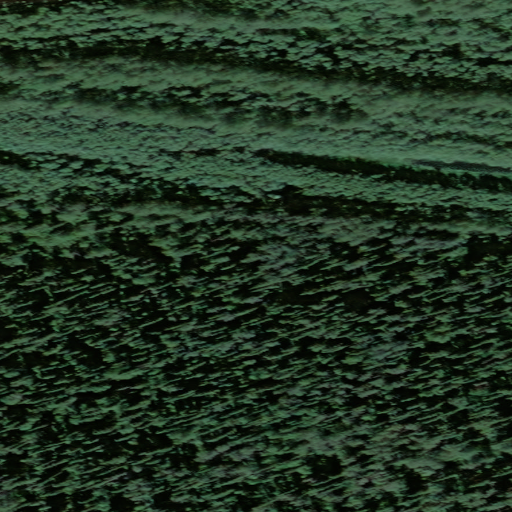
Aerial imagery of island in Alaska named Yuki Island containing only unknown